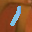
Label: 1